Question: I want to draw on a transparent window using a pen.
When drawing a line black area surround the line.
This image shows the problem:

How to solve this problem?
'''
LRESULT __stdcall WindowProc(HWND hWnd, UINT iMessage, WPARAM wParam, LPARAM lParam)
{
HDC hdc, backDC;
PAINTSTRUCT ps;
static Point prevPt;
// Draw or Erase
static bool isDraw = false;
static bool isErase = false;
// Select Pen Color
static int selectColor = 1;
// Color Pen(R, G, B) and Current Pen
static HPEN redPen;
static HPEN greenPen;
static HPEN bluePen;
static HPEN* currentPen = &redPen;
switch (iMessage)
{
case WM_CREATE:
{
redPen = CreatePen(PS_SOLID, 4, RGB(255, 0, 0));
greenPen = CreatePen(PS_SOLID, 4, RGB(0, 255, 0));
bluePen = CreatePen(PS_SOLID, 4, RGB(0, 0, 255));
return 0L;
}
case WM_DESTROY:
cout << "
" << "destroying window" << endl;
PostQuitMessage(0);
return 0L;
case WM_PAINT:
hdc = BeginPaint(hWnd, &ps);
EndPaint(hWnd, &ps);
return 0L;
case WM_LBUTTONDOWN:
prevPt.x = LOWORD(lParam);
prevPt.y = HIWORD(lParam);
isDraw = true;
return 0L;
case WM_LBUTTONUP:
isDraw = false;
return 0L;
case WM_MOUSEMOVE:
{
int x = LOWORD(lParam);
int y = HIWORD(lParam);
if (isDraw)
{
hdc = GetDC(g_hWnd);
HPEN OldPen = (HPEN)SelectObject(hdc, *currentPen);
MoveToEx(hdc, prevPt.x, prevPt.y, NULL);
LineTo(hdc, x, y);
prevPt.x = x;
prevPt.y = y;
DeleteObject(OldPen);
ReleaseDC(g_hWnd, hdc);
}
}
return 0L;
case WM_RBUTTONDOWN:
isErase = true;
return 0L;
case WM_RBUTTONUP:
isErase = false;
return 0L;
case WM_MOUSEWHEEL:
if (selectColor > 3)
selectColor = 1;
if (selectColor == 1) // Red
currentPen = &redPen;
else if (selectColor == 2)
currentPen = &greenPen;
else if (selectColor == 3)
currentPen = &bluePen;
selectColor++;
return 0L;
}
return DefWindowProc(hWnd, iMessage, wParam, lParam);
}
void main()
{
HWND window;
LPCWSTR myclass = L"DrawTest";
WNDCLASSEX wndclass = { sizeof(WNDCLASSEX), CS_VREDRAW | CS_HREDRAW, WindowProc,
0, 0, NULL, LoadIcon(0,IDI_APPLICATION), LoadCursor(0,IDC_ARROW), (HBRUSH)WHITE_BRUSH, 0, myclass, LoadIcon(0,IDI_APPLICATION) };
if (RegisterClassEx(&wndclass))
{
window = CreateWindowEx(WS_EX_TRANSPARENT, myclass, L"title", WS_POPUP, 0, 0, GetSystemMetrics(SM_CXFULLSCREEN), GetSystemMetrics(SM_CYFULLSCREEN), 0, 0, NULL, 0);
}
VideoCapture* pCapture = nullptr;
pCapture = new VideoCapture(0);
if (pCapture)
{
if (!pCapture->isOpened())
{
cout << "Can not open video file." << endl;
return;
}
int fps = (int)(pCapture->get(CAP_PROP_FPS));
int delay = 0;
if (fps == 0)
fps = 24;
delay = 1000 / fps;
Mat colorMat;
while (1)
{
*pCapture >> colorMat;
if (colorMat.empty())
break;
Mat copyColor;
colorMat.copyTo(copyColor);
imshow("colorMat", copyColor);
int ckey = waitKey(delay);
if (ckey == 27)
break;
if (window)
{
ShowWindow(window, SW_SHOW);
MSG msg;
if (PeekMessage(&msg, NULL, 0, 0, PM_NOREMOVE))
{
GetMessage(&msg, 0, 0, 0);
TranslateMessage(&msg);
DispatchMessage(&msg);
}
}
}
cv::destroyAllWindows();
}
}
'''
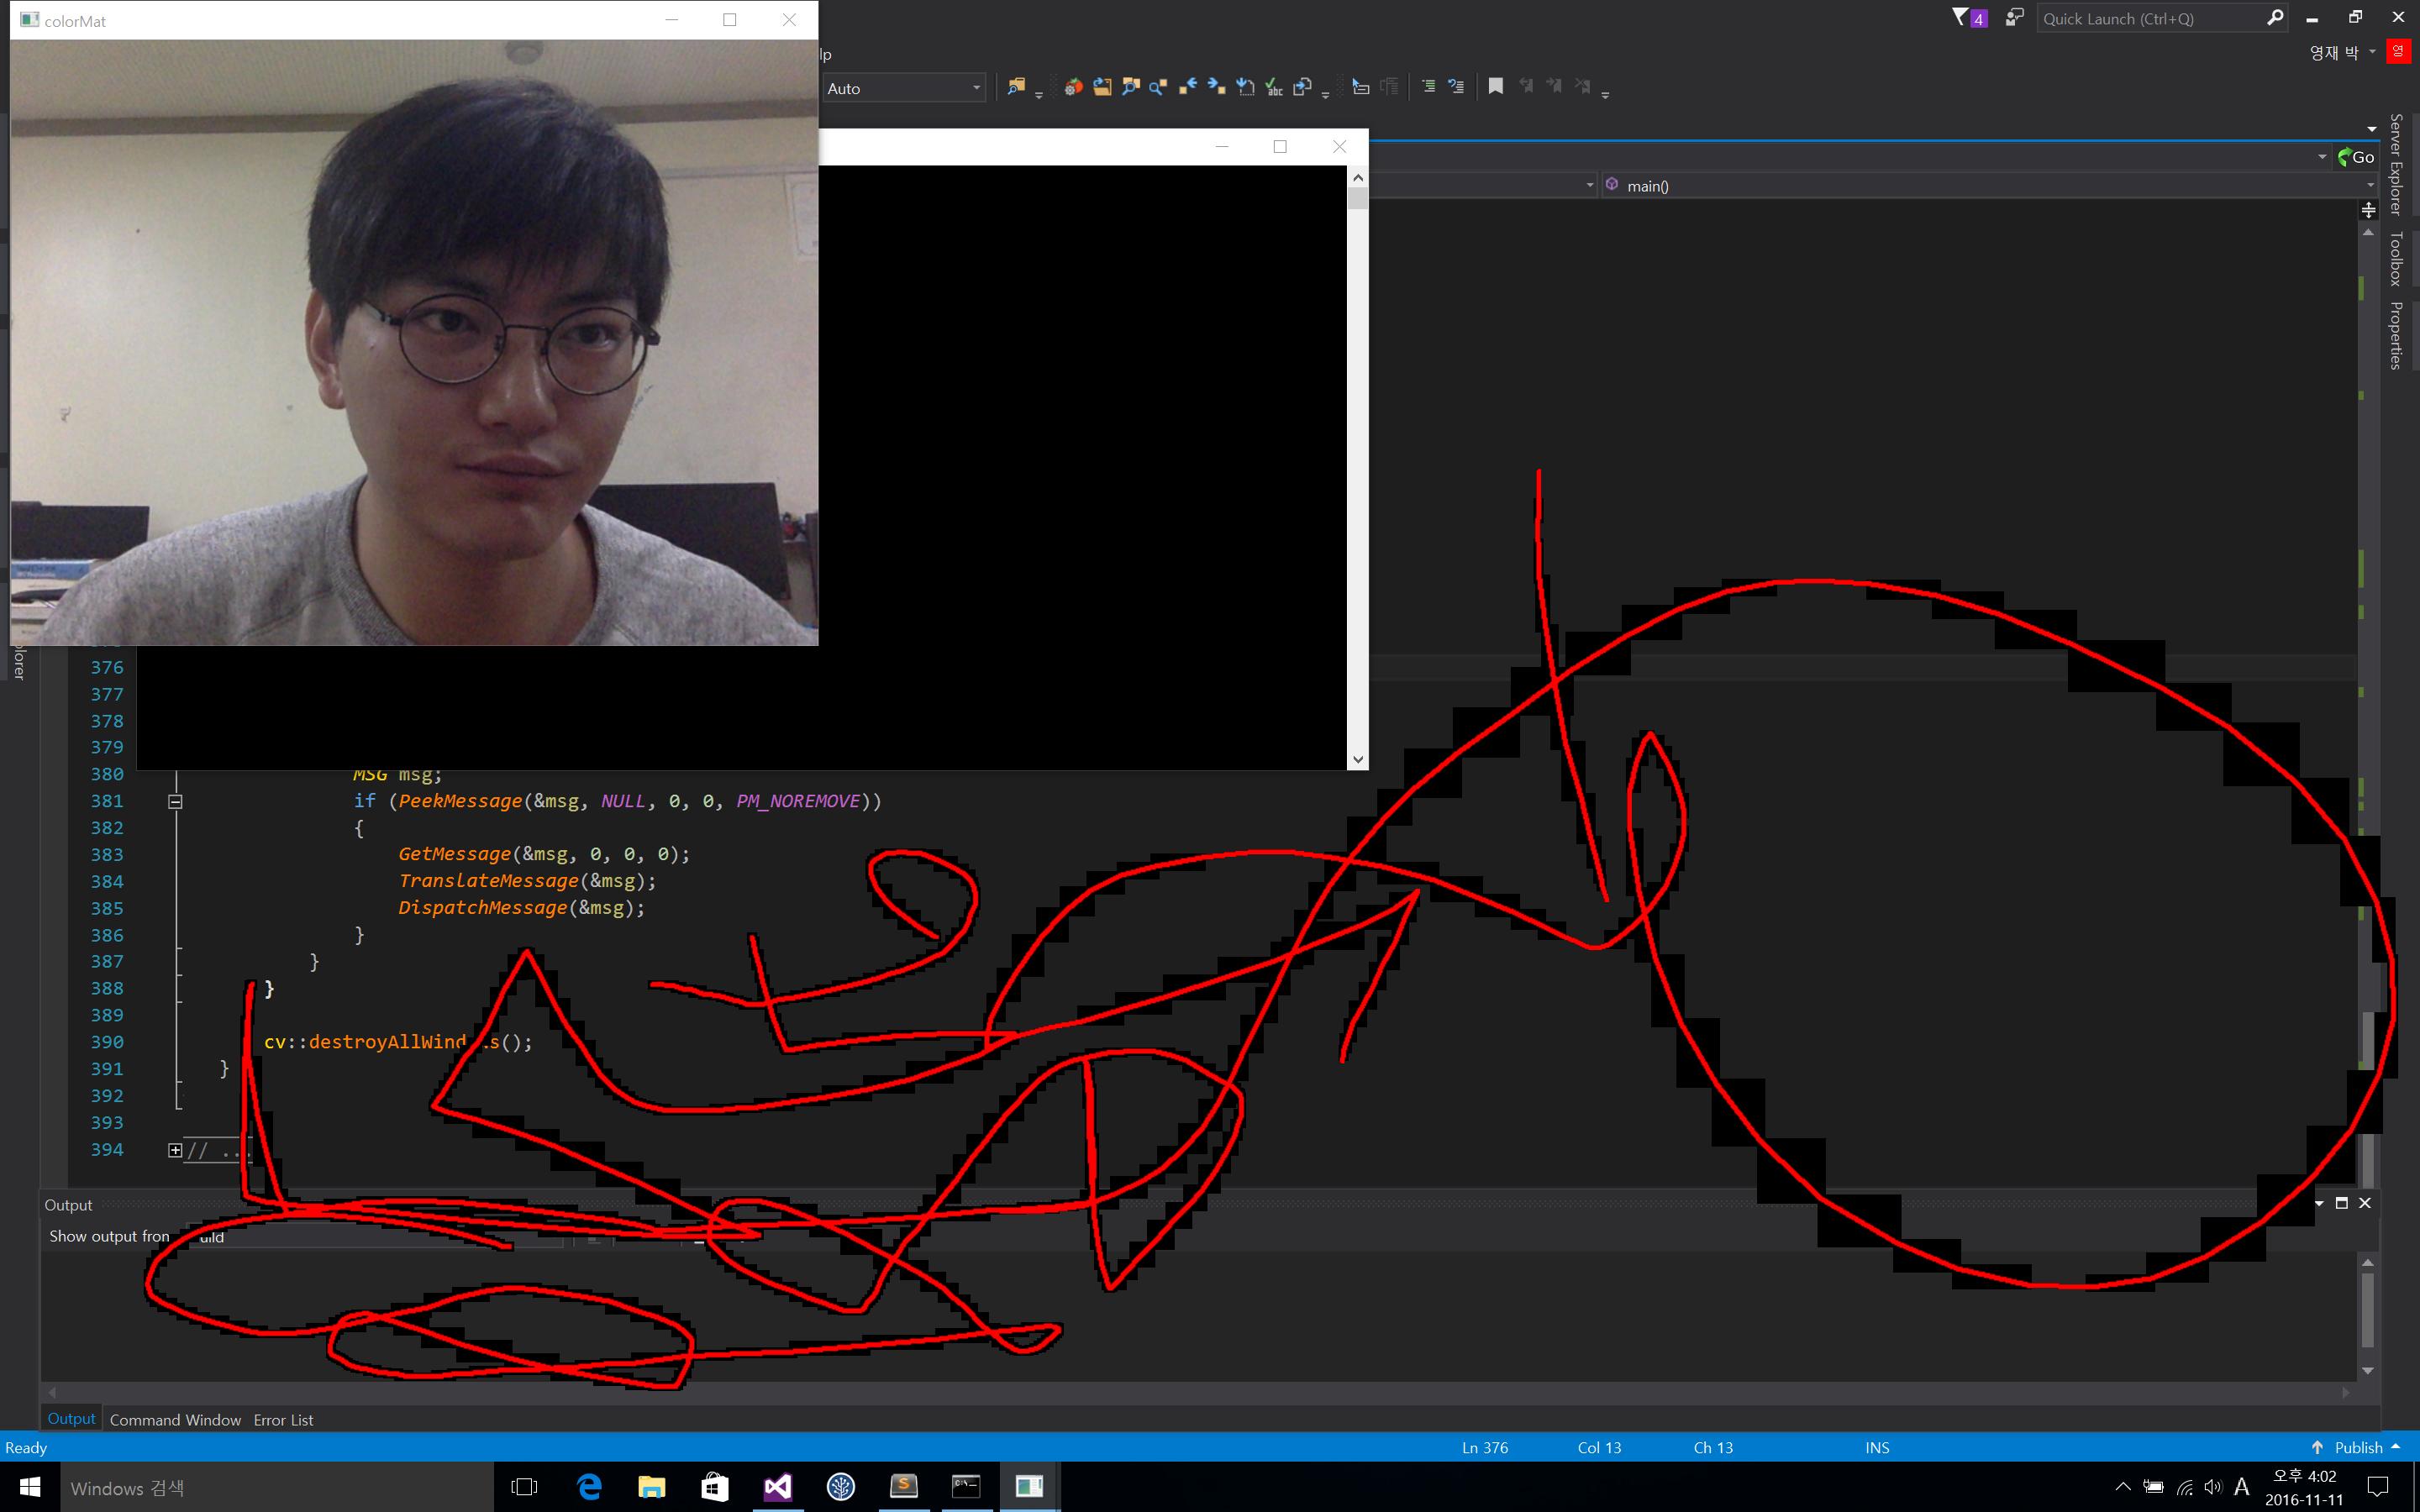
Answer: As I said in my comment, create a layered window:
'''
window = CreateWindowEx(WS_EX_LAYERED, myclass, L"title", WS_POPUP, 0, 0,
GetSystemMetrics(SM_CXFULLSCREEN), GetSystemMetrics(SM_CYFULLSCREEN),
HWND_DESKTOP, NULL, NULL, NULL);
'''
set color transparency the same as your background brush:
'''
SetLayeredWindowAttributes(window, RGB(255, 255, 255), 0, LWA_COLORKEY);
'''
In
'''
hdc = BeginPaint(hwnd, &ps);
HPEN OldPen = (HPEN)SelectObject(hdc, *currentPen);
//set random values
MoveToEx(hdc, 50, 50, NULL);
LineTo(hdc, 450, 450);
SelectObject(hdc, OldPen);
EndPaint(hwnd, &ps);
return 0;
'''
This code works, you cant get mouse messages cause the window is transparent. That is the main issue, not the drawing.
The problem is how to get mouse messages. The solution is to create a second window on top of your main window with opacity zero so it is not visible but get the mouse messages!
'''
window = CreateWindowEx(WS_EX_LAYERED, myclass, L"title", WS_POPUP, 0, 0,
GetSystemMetrics(SM_CXFULLSCREEN), GetSystemMetrics(SM_CYFULLSCREEN),
HWND_DESKTOP, NULL, NULL, NULL);
windowClone = CreateWindowEx(WS_EX_LAYERED, myclass, L"title", WS_POPUP, 0, 0,
GetSystemMetrics(SM_CXFULLSCREEN), GetSystemMetrics(SM_CYFULLSCREEN),
window, NULL, NULL, NULL);
'''
Make your main window complete transparent:
'''
//background color MUST be the same with color Key!
SetLayeredWindowAttributes(window, RGB(255, 255, 255), 0, LWA_COLORKEY);
'''
Make nearly transparent your clone window
'''
//The transparency is set to 1
SetLayeredWindowAttributes(windowClone, 0, 1, LWA_ALPHA);
LRESULT CALLBACK WindowProcedure(HWND hwnd, UINT message, WPARAM wParam, LPARAM lParam){
PAINTSTRUCT ps;
HDC hdc;
static int draw = FALSE, startX, startY, endX, endY, posX, posY;
switch(message){ //handle the messages
case WM_PAINT:
printf("WM_PAINT
");
if( hwnd == window && draw == TRUE ){
HPEN OldPen, redPen;
redPen = CreatePen(PS_SOLID, 4, RGB(255, 0, 0));
hdc = BeginPaint(hwnd, &ps);
OldPen = (HPEN)SelectObject(hdc, redPen);
MoveToEx(hdc, startX, startY, NULL);
LineTo(hdc, endX, endY);
SelectObject(hdc, OldPen);
EndPaint(hwnd, &ps);
DeleteObject(redPen);
return 0;
}
break;
case WM_MOUSEMOVE:
//printf("WM_MOUSEMOVE
");
if( hwnd == windowClone && draw == TRUE ){
startX = posX;
startY = posY;
endX = GET_X_LPARAM(lParam);
endY = GET_Y_LPARAM(lParam);
posX = endX;
posY = endY;
InvalidateRect(window, NULL, FALSE);
}
break;
case WM_LBUTTONDOWN:
printf("WM_LBUTTONDOWN
");
if( hwnd == windowClone ){
posX = GET_X_LPARAM(lParam);
posY = GET_Y_LPARAM(lParam);
draw = TRUE;
}
break;
case WM_LBUTTONUP:
printf("WM_LBUTTONUP
");
if( hwnd == windowClone && draw == TRUE ){
draw = FALSE;
}
break;
case WM_CAPTURECHANGED:
printf("WM_CAPTURECHANGED
");
if( hwnd == windowClone && draw == TRUE ){
draw = FALSE;
}
break;
default: //for messages that we don't deal with
return DefWindowProc(hwnd, message, wParam, lParam);
}
return DefWindowProc(hwnd, message, wParam, lParam);
}
'''